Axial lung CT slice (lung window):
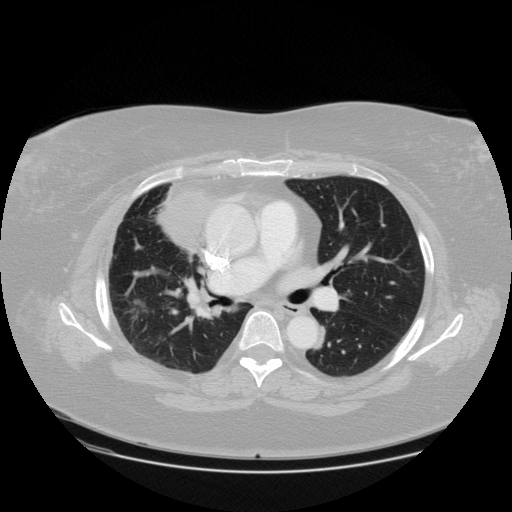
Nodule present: yes
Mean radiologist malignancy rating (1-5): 4.25